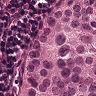
Metastatic tissue present: yes